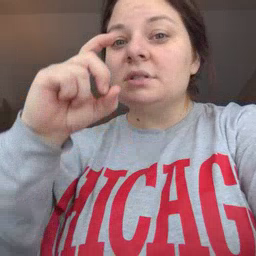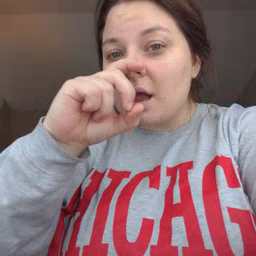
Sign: doll